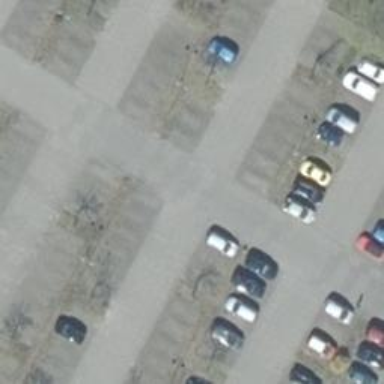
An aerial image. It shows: Parking aisle designated as service road.